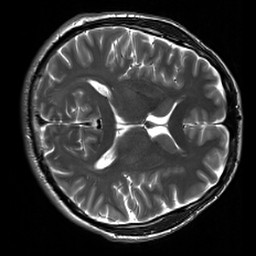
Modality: T2w
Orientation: axial
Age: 31
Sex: male
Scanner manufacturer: siemens
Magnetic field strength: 3 T
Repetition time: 7 s
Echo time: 0.09 s